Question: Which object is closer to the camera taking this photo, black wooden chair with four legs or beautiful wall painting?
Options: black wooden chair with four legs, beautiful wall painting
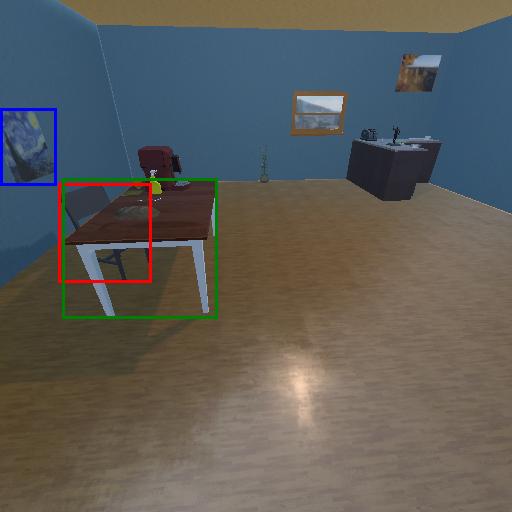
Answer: black wooden chair with four legs